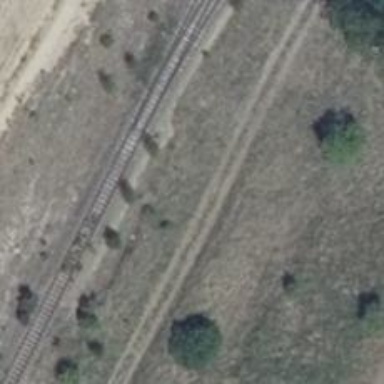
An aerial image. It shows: Railway switch.